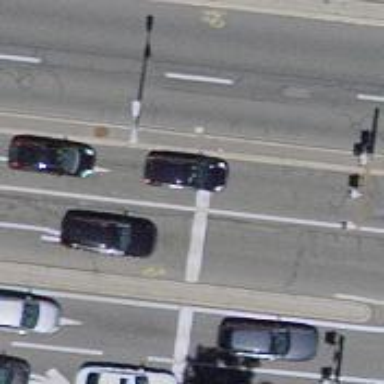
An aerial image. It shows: Road with traffic signals.